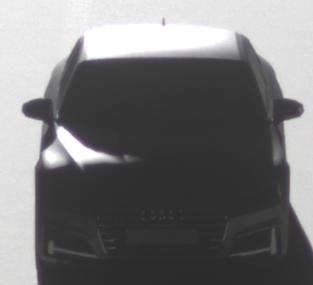
Make: Audi
Model: S5 Sportback
Detailed model: 8T Facelift
Model produced from: 2011
Model produced until: 2016
Doors: 5
Color: gray
Road condition: dry road
Daytime: morning or afternoon
Contrast: high contrast